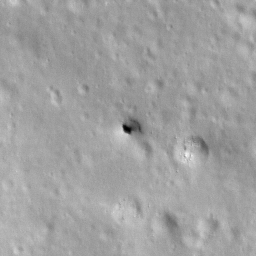
Pit: Stevinus 23
Host crater: Stevinus
Host type: impact_melt
Lunar coordinates: latitude -32.964, longitude 54.025